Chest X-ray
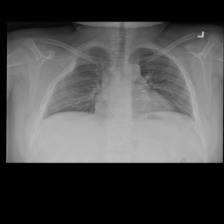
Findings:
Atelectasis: negative
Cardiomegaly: negative
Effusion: negative
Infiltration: positive
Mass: negative
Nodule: negative
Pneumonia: negative
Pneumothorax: negative
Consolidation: negative
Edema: negative
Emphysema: negative
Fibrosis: negative
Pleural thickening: negative
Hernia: negative